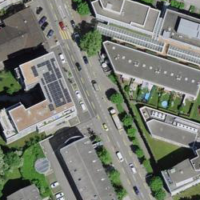
EUNIS habitat code: 54
Species observed at this site:
Erinaceus europaeus